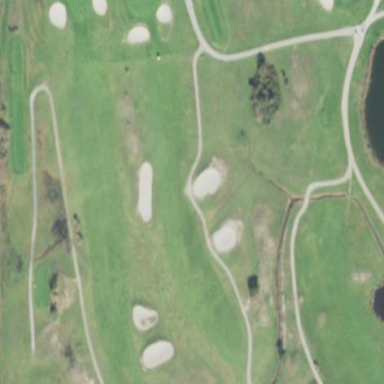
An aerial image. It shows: Golf fairway surrounded by grass.